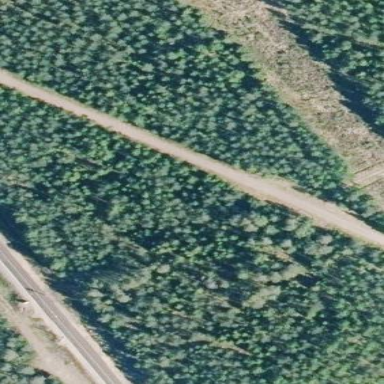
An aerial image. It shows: Forest area.